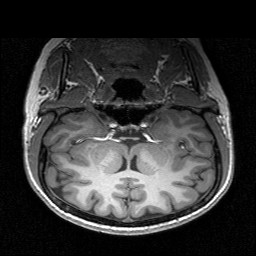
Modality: T1w
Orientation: sagittal
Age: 21
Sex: female
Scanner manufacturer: siemens
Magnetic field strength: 3 T
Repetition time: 1.9 s
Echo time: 0.00226 s